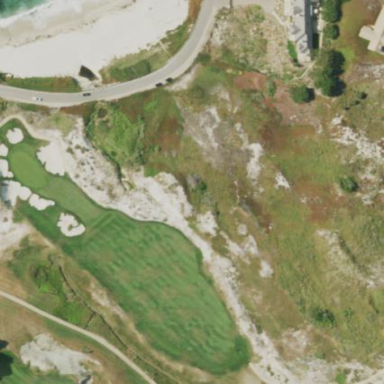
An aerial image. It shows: Grassy area designated as golf fairway.